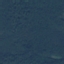
Land use / land cover: Forest